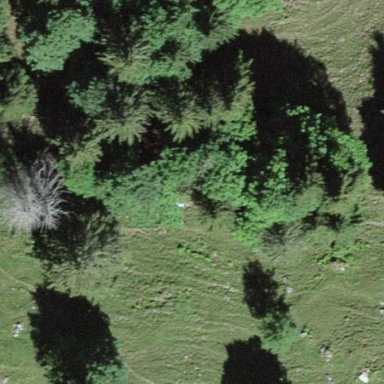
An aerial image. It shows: Forest area.